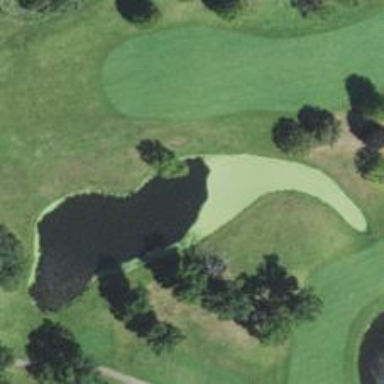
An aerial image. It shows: Water hazard on golf course.